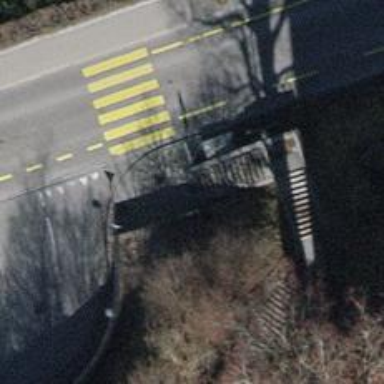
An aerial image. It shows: Road with steps.